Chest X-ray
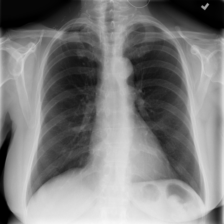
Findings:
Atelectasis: negative
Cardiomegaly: negative
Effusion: negative
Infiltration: negative
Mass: negative
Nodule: negative
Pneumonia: negative
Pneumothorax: negative
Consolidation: negative
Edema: negative
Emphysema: negative
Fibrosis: positive
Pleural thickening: negative
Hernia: negative